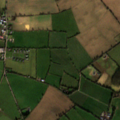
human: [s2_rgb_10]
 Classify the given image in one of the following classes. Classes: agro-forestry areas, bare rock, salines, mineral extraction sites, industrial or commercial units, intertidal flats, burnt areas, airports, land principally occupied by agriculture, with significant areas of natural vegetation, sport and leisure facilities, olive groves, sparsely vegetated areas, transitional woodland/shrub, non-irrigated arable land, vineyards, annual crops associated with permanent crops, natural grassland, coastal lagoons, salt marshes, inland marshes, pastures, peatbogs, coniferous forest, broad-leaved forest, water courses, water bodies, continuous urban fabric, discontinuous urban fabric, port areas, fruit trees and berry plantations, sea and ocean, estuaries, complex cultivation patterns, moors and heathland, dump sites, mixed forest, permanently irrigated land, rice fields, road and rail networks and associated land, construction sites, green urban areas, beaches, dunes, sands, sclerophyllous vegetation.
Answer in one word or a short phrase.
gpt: non-irrigated arable land, pastures